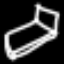
Label: bed